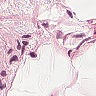
Metastatic tissue present: no